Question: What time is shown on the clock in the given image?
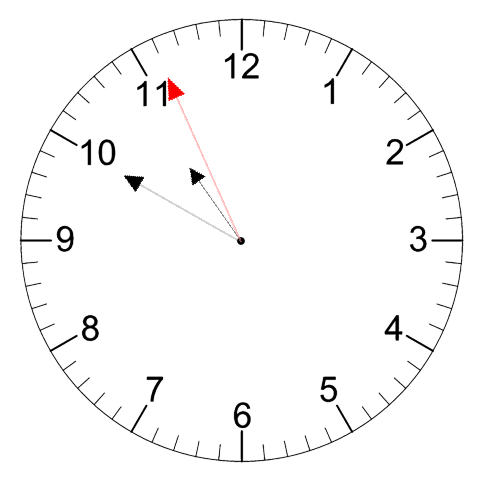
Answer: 10:49:56